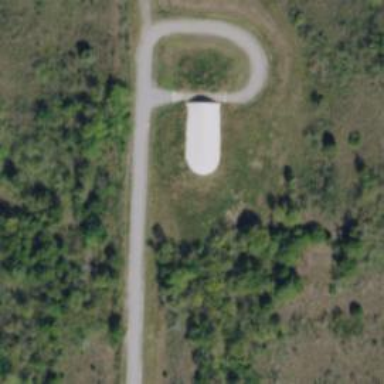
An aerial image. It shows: Military bunker for protection and defense.